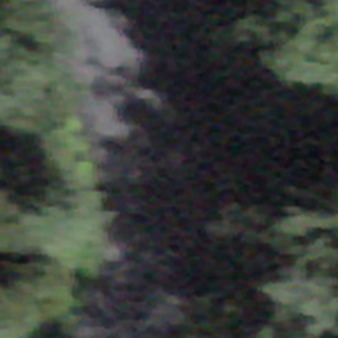
Label: other